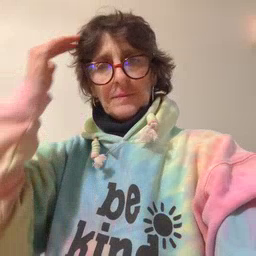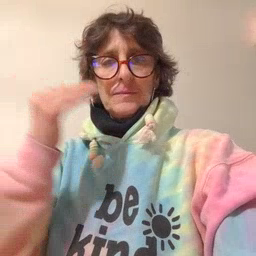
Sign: head